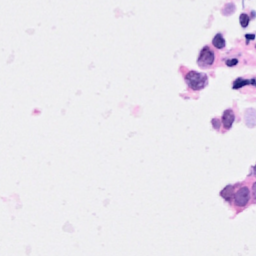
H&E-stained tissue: Breast